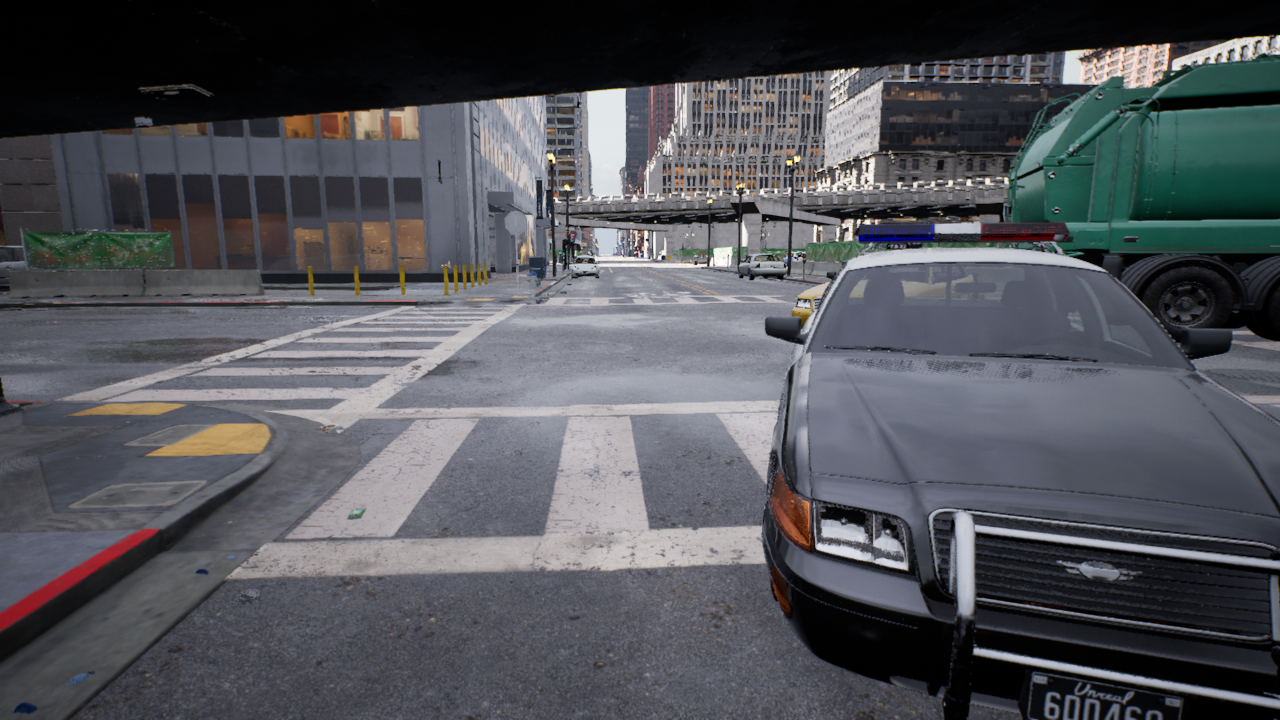
Venue: intersection
Lighting: clear day
Vehicle rig: sedan